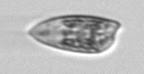
Label: Prorocentrum_dentatum